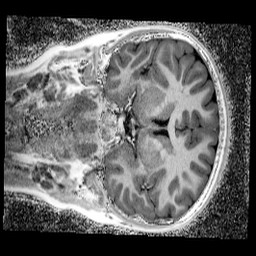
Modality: UNIT1_denoised
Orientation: coronal
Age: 10
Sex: male
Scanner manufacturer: siemens
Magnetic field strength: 3 T
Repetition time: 4 s
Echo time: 0.00299 s